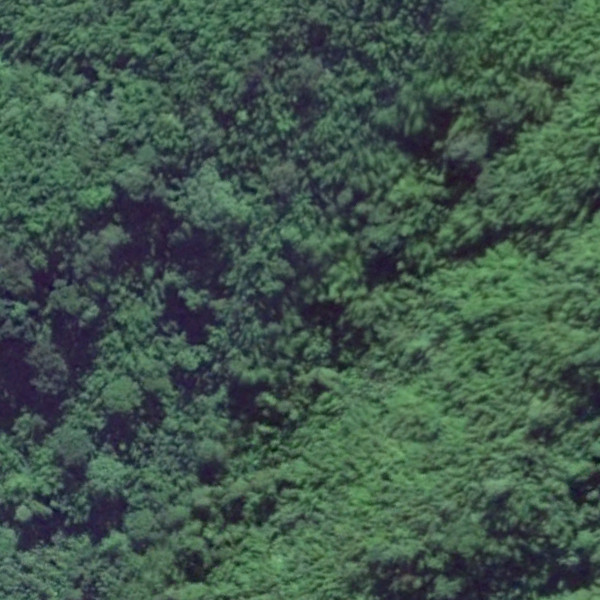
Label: Forest